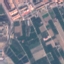
Label: PermanentCrop